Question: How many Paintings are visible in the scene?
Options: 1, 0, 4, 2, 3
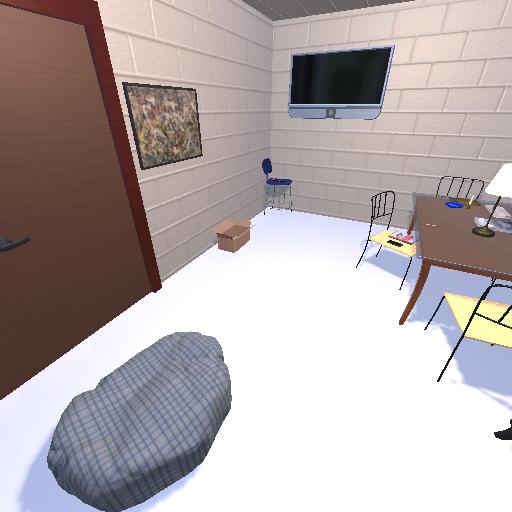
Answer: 1